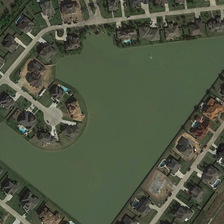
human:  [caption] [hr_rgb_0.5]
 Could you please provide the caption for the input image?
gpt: this green pond is totally surrounded by rows of smart houses and a road .

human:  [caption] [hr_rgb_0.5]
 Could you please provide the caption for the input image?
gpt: the pond is surrounded by a circular road with houses and lawns on each side .

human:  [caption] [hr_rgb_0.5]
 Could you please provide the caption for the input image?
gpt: the pond is surrounded by a circular road with houses and lawns on each side .

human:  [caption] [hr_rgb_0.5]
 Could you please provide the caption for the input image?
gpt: the pond is surrounded by a circular road with houses and lawns on each side .

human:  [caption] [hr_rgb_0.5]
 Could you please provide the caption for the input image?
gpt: an irregular green pond is surrounded by many residential buildings .